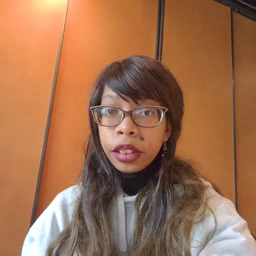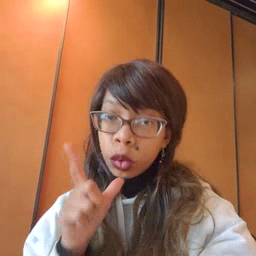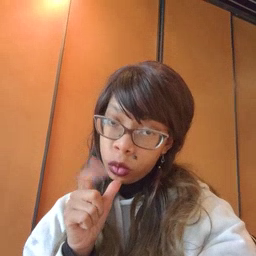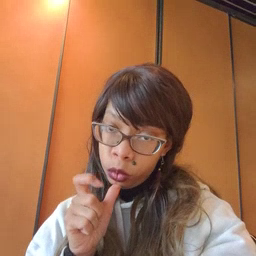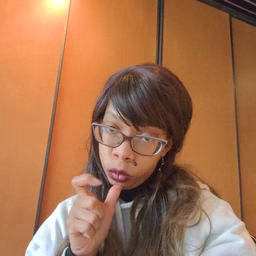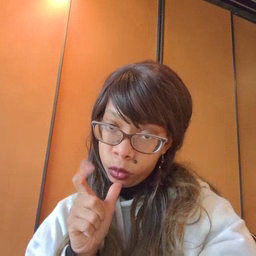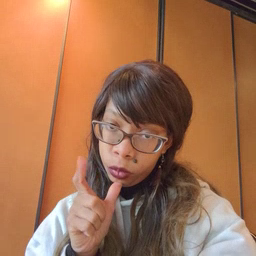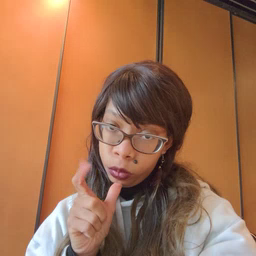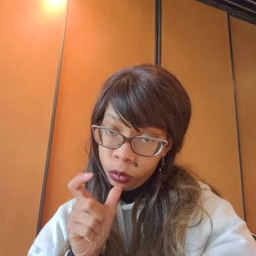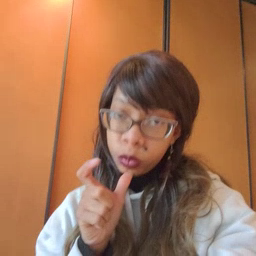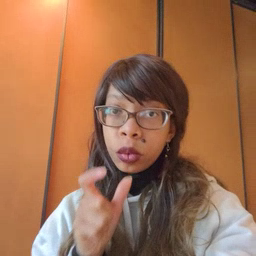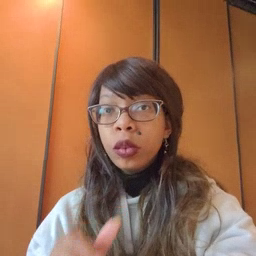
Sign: who